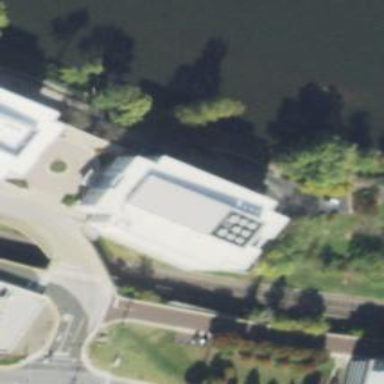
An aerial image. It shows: Office building.